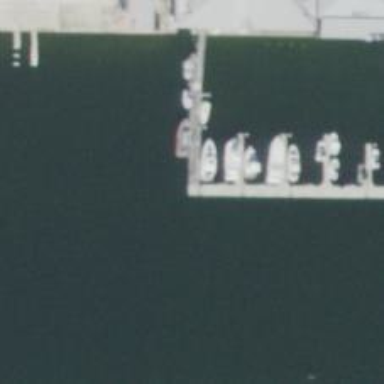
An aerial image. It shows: Man-made pier.